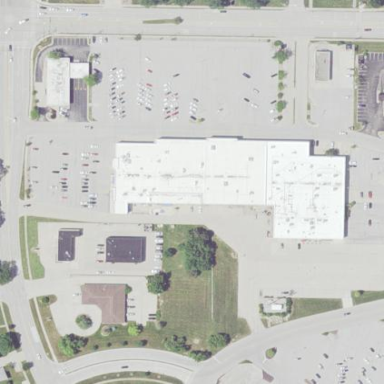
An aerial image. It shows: Retail building.